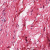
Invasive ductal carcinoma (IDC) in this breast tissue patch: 0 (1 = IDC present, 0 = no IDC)